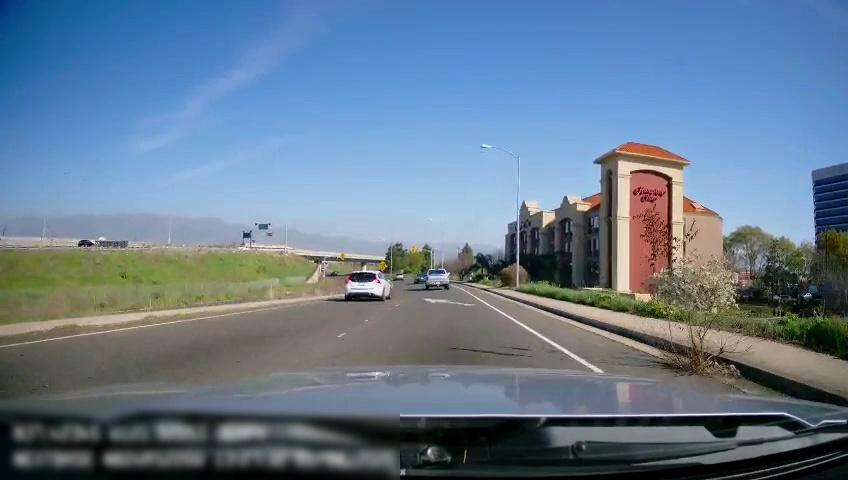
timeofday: Day
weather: Sunny
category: Drivable Space
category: Drivable Space
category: Vehicles | SUV
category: Vehicles | Car
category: Vehicles | Car
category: Vehicles | SUV
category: Vehicles | Truck
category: Lanes | Current Lane
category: Lanes | Current Lane
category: Lanes | Alternate Lane
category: Traffic | Signs